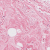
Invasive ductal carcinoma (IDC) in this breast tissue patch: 0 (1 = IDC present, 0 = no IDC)